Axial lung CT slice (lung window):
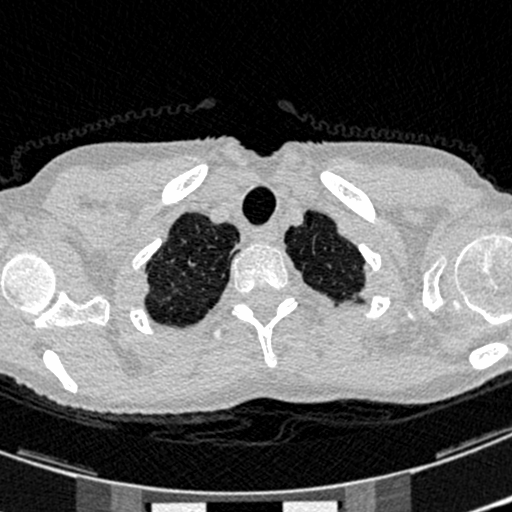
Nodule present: no